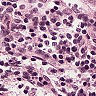
Metastatic tissue present: no